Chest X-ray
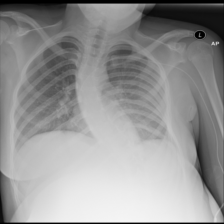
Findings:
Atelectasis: negative
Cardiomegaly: negative
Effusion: negative
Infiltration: negative
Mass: negative
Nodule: negative
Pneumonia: negative
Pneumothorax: negative
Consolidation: negative
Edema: negative
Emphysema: negative
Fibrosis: negative
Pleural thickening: negative
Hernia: negative